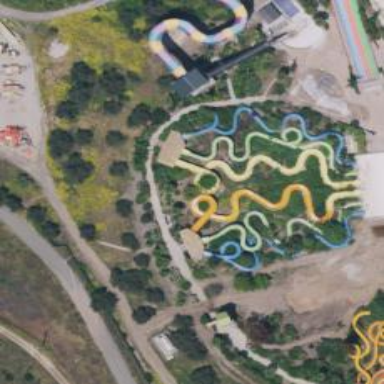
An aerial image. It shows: Water slide attraction.